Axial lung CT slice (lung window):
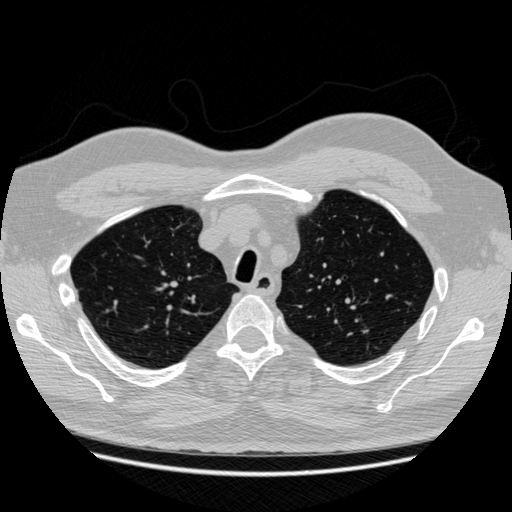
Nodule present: no